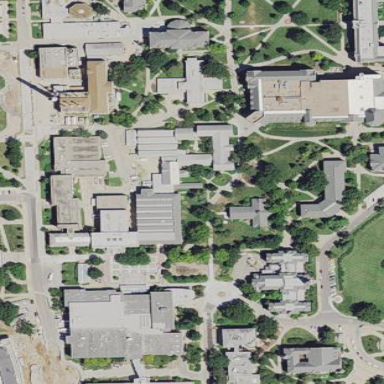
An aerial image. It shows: University building.